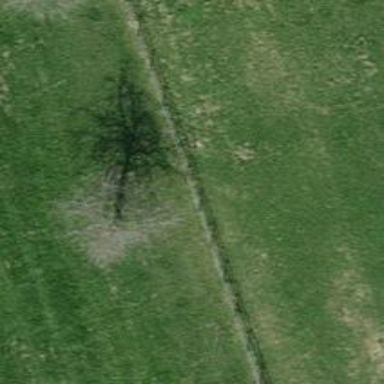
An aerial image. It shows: Broadleaved tree with lush foliage.